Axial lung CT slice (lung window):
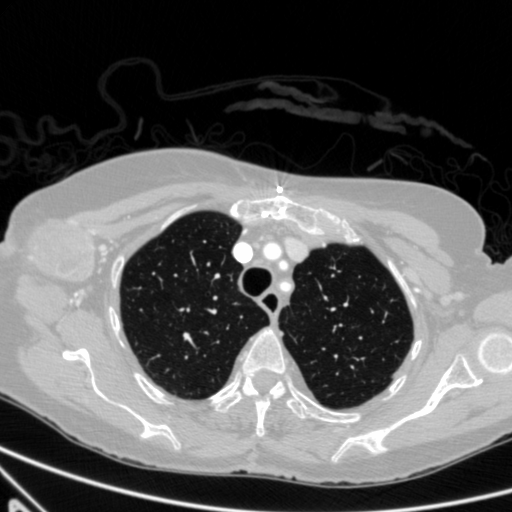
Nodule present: no